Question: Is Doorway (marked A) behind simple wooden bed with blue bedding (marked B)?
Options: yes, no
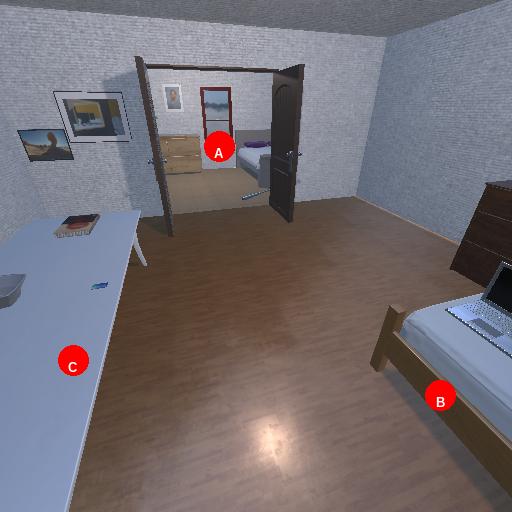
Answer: yes